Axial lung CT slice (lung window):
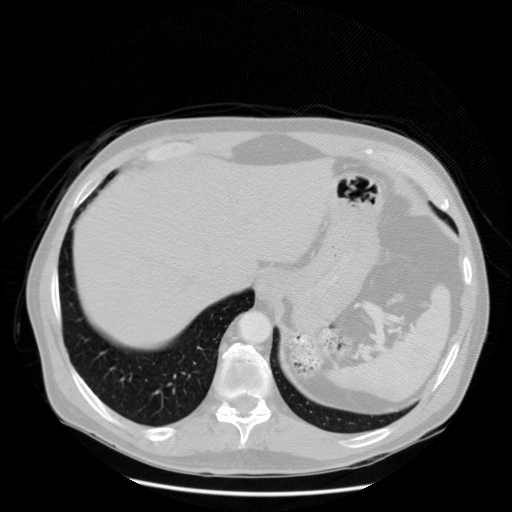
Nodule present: no